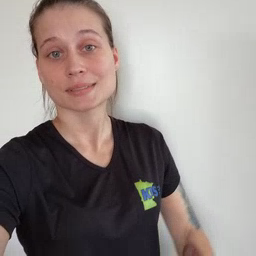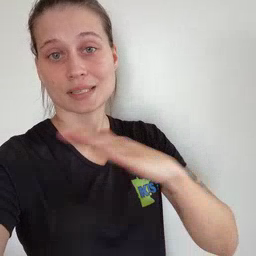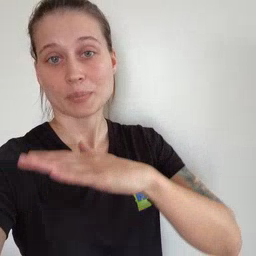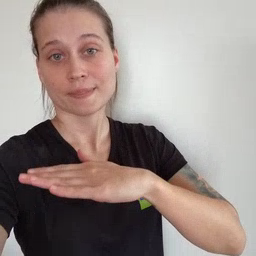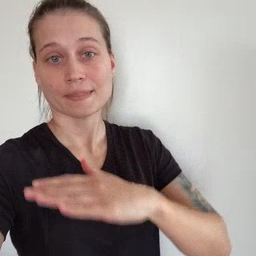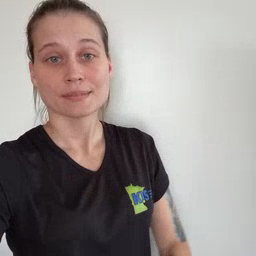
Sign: table